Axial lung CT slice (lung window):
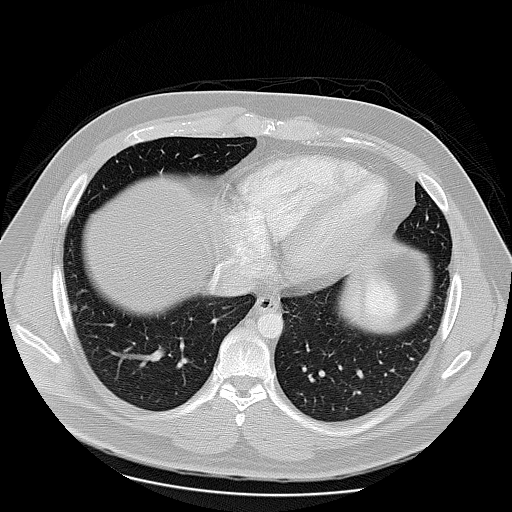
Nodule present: yes
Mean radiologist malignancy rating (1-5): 3